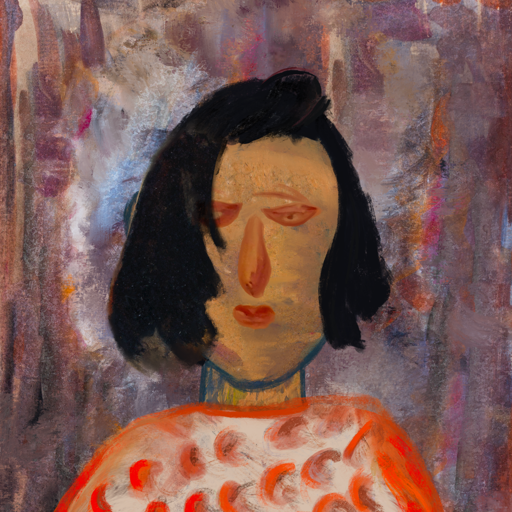
Background: Hypocrite, Head And Neck Front: In_The_Sun, Face Front: Pious_Lady, Bust: Rupkatha, Hair Front: Mosgoul, Head Accessory: Blank, Second Necklace: Blank, Necklace: Blank, Baby: Blank